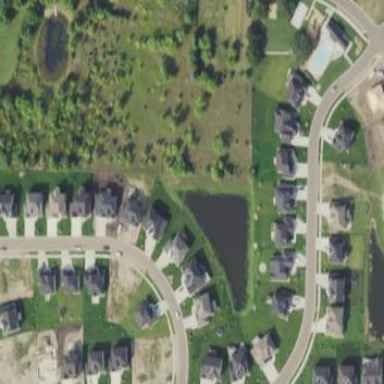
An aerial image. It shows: Residential area composed of single-family homes.